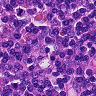
Metastatic tissue present: no